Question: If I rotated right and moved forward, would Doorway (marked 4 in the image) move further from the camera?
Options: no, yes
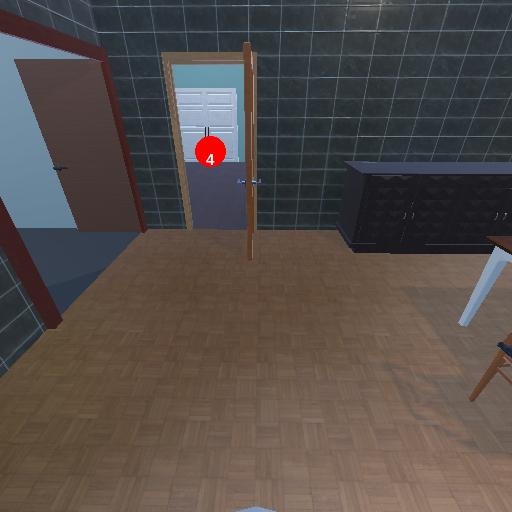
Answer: no